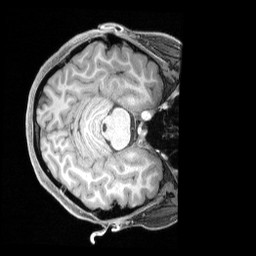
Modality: T1w
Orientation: axial
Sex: female
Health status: ill
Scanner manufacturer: siemens
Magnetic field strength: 3 T
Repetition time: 2.4 s
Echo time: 0.00201 s